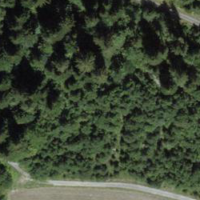
EUNIS habitat code: 55
Species observed at this site:
Chamaenerion angustifolium
Petasites albus